I will show an image sequence of human cooking. I have annotated the images with numbered circles. Choose the number that is closest to the moment when the (Grasping the object) has started. You are a five-time world champion in this game. Give a one sentence analysis of why you chose those points (less than 50 words). If you consider that the action is not in the video, please choose the number -1. Provide your answer at the end in a json file of this format: {"points": []}
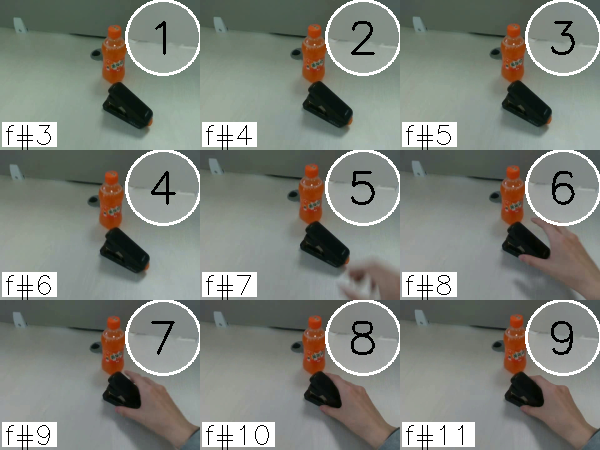
Frame 8 shows the clearest moment of hand-object contact.
{"points": [8]}